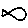
Label: fish